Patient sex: F
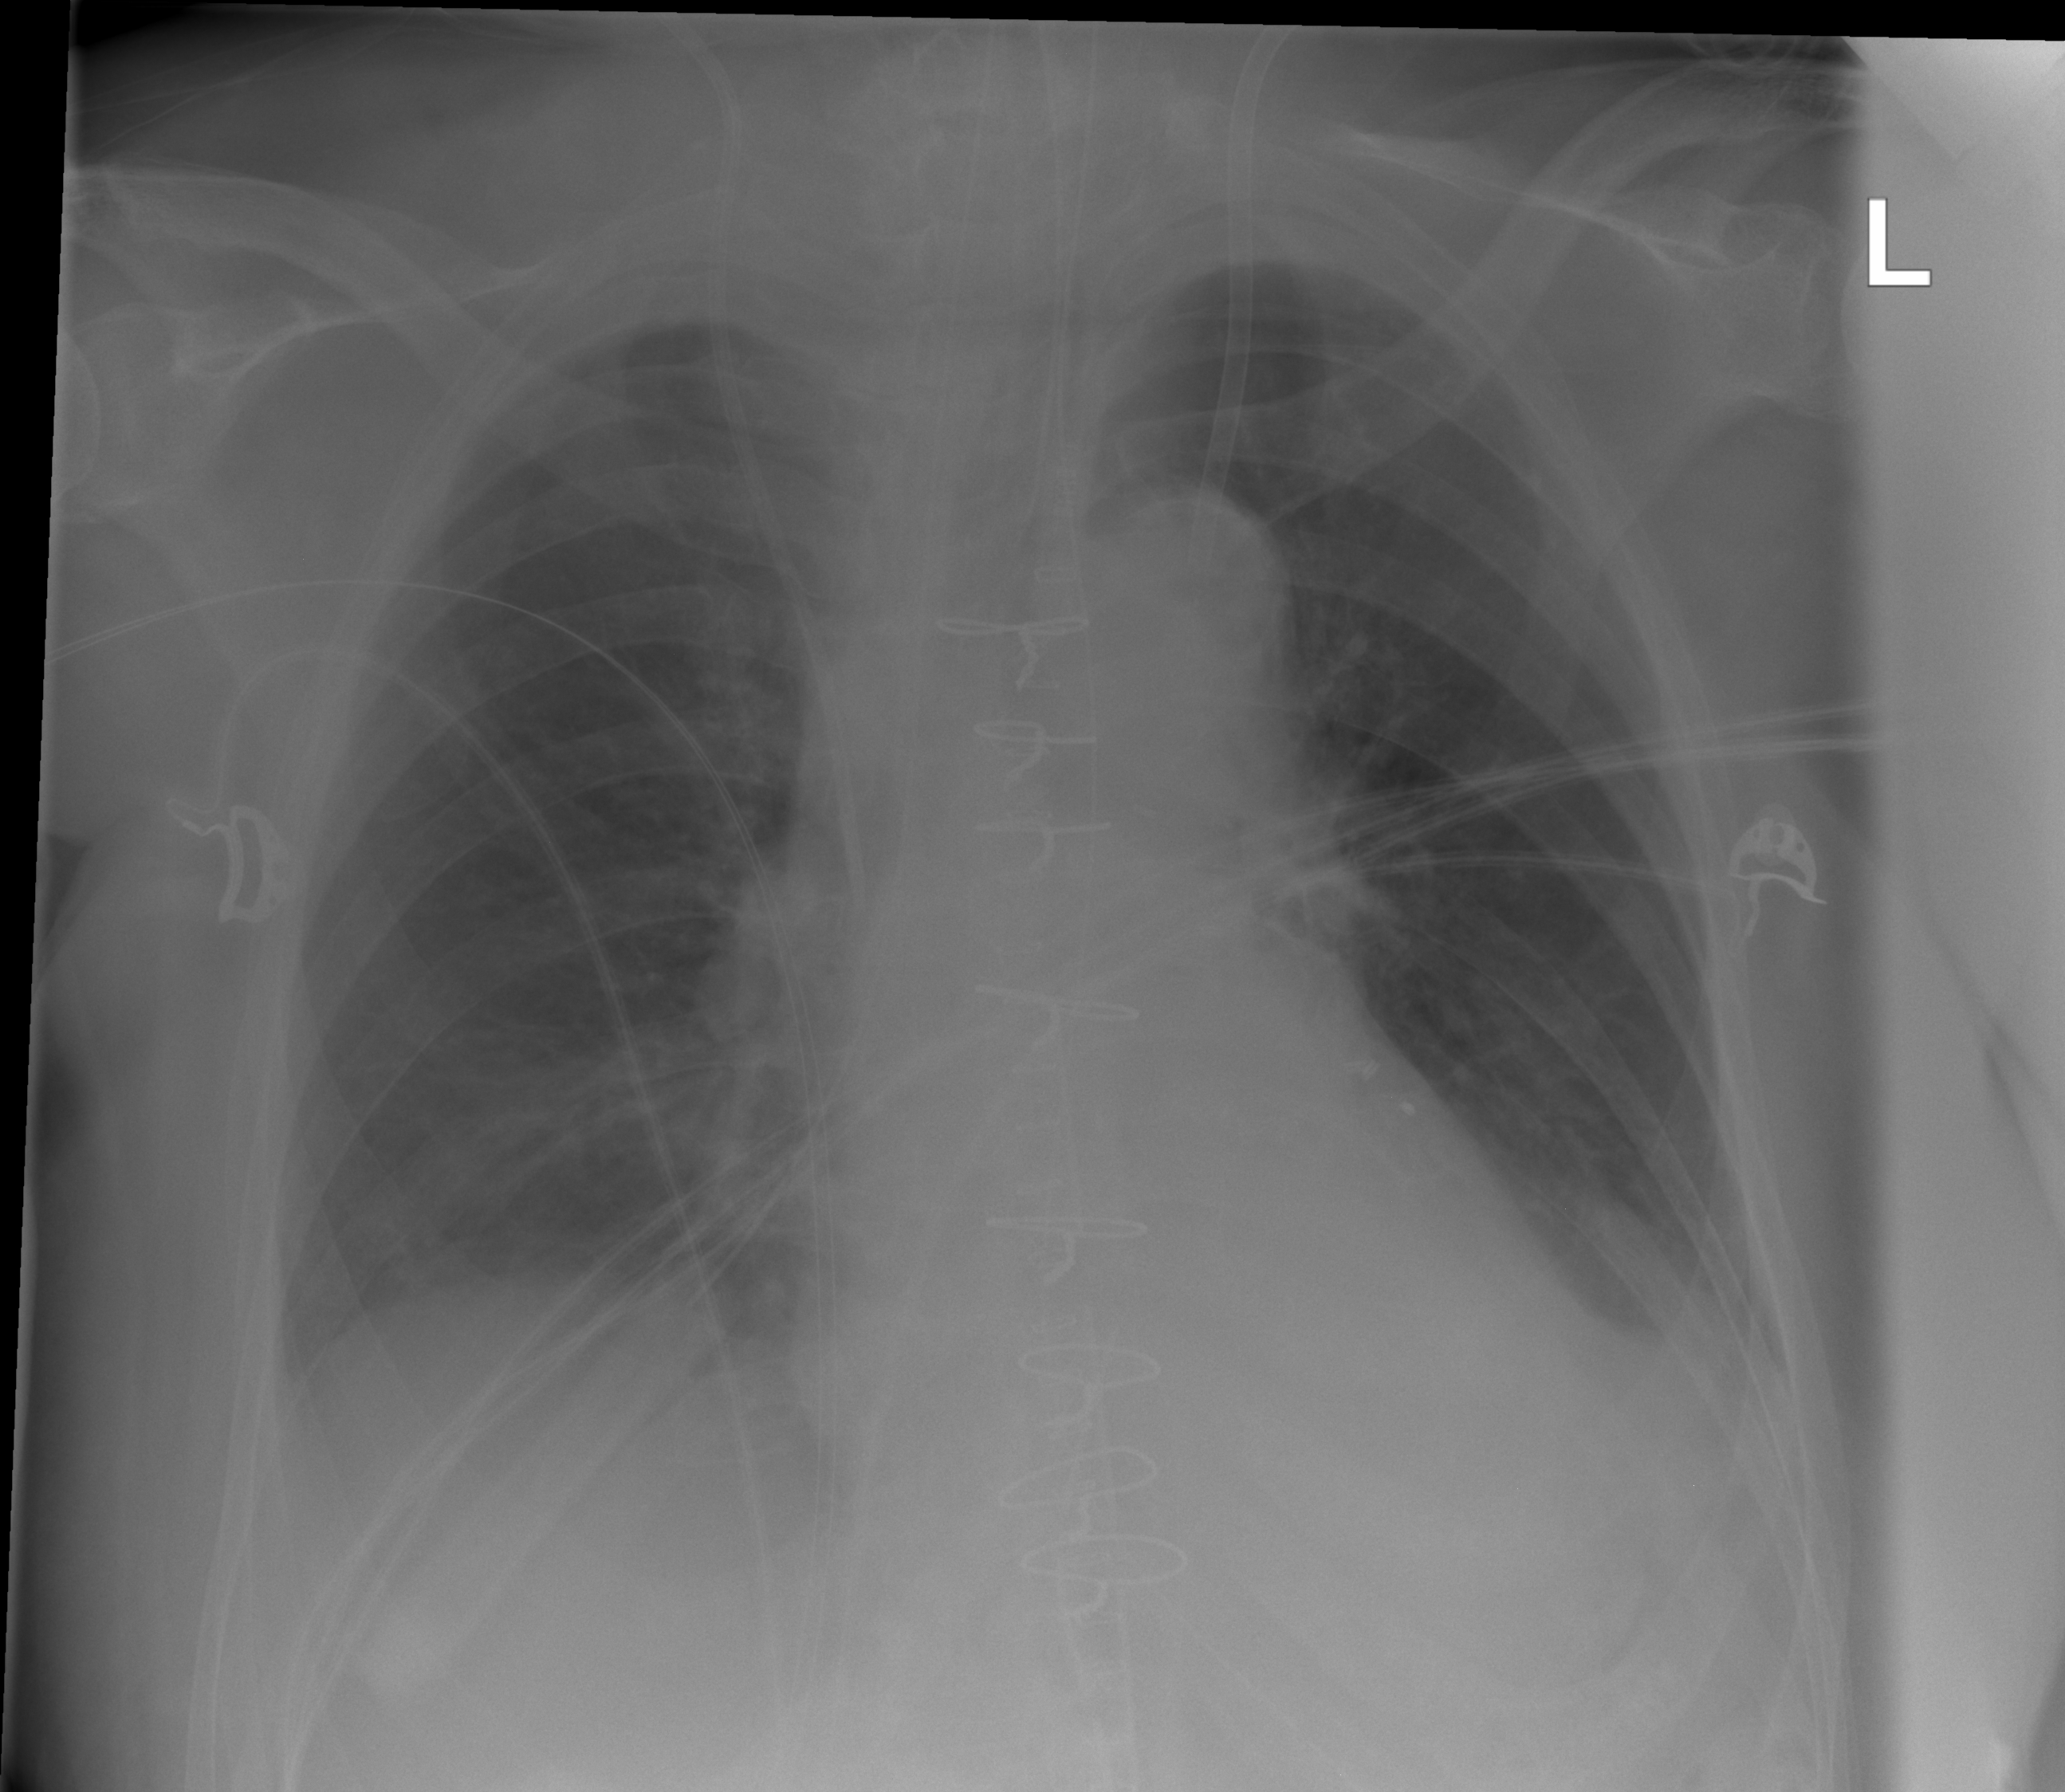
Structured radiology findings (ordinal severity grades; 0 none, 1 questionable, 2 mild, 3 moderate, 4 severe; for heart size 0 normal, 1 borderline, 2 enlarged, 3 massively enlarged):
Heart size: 0
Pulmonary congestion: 2
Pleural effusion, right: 2
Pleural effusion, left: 2
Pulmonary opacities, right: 0
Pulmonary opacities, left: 0
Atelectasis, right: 0
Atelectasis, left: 2